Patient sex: M
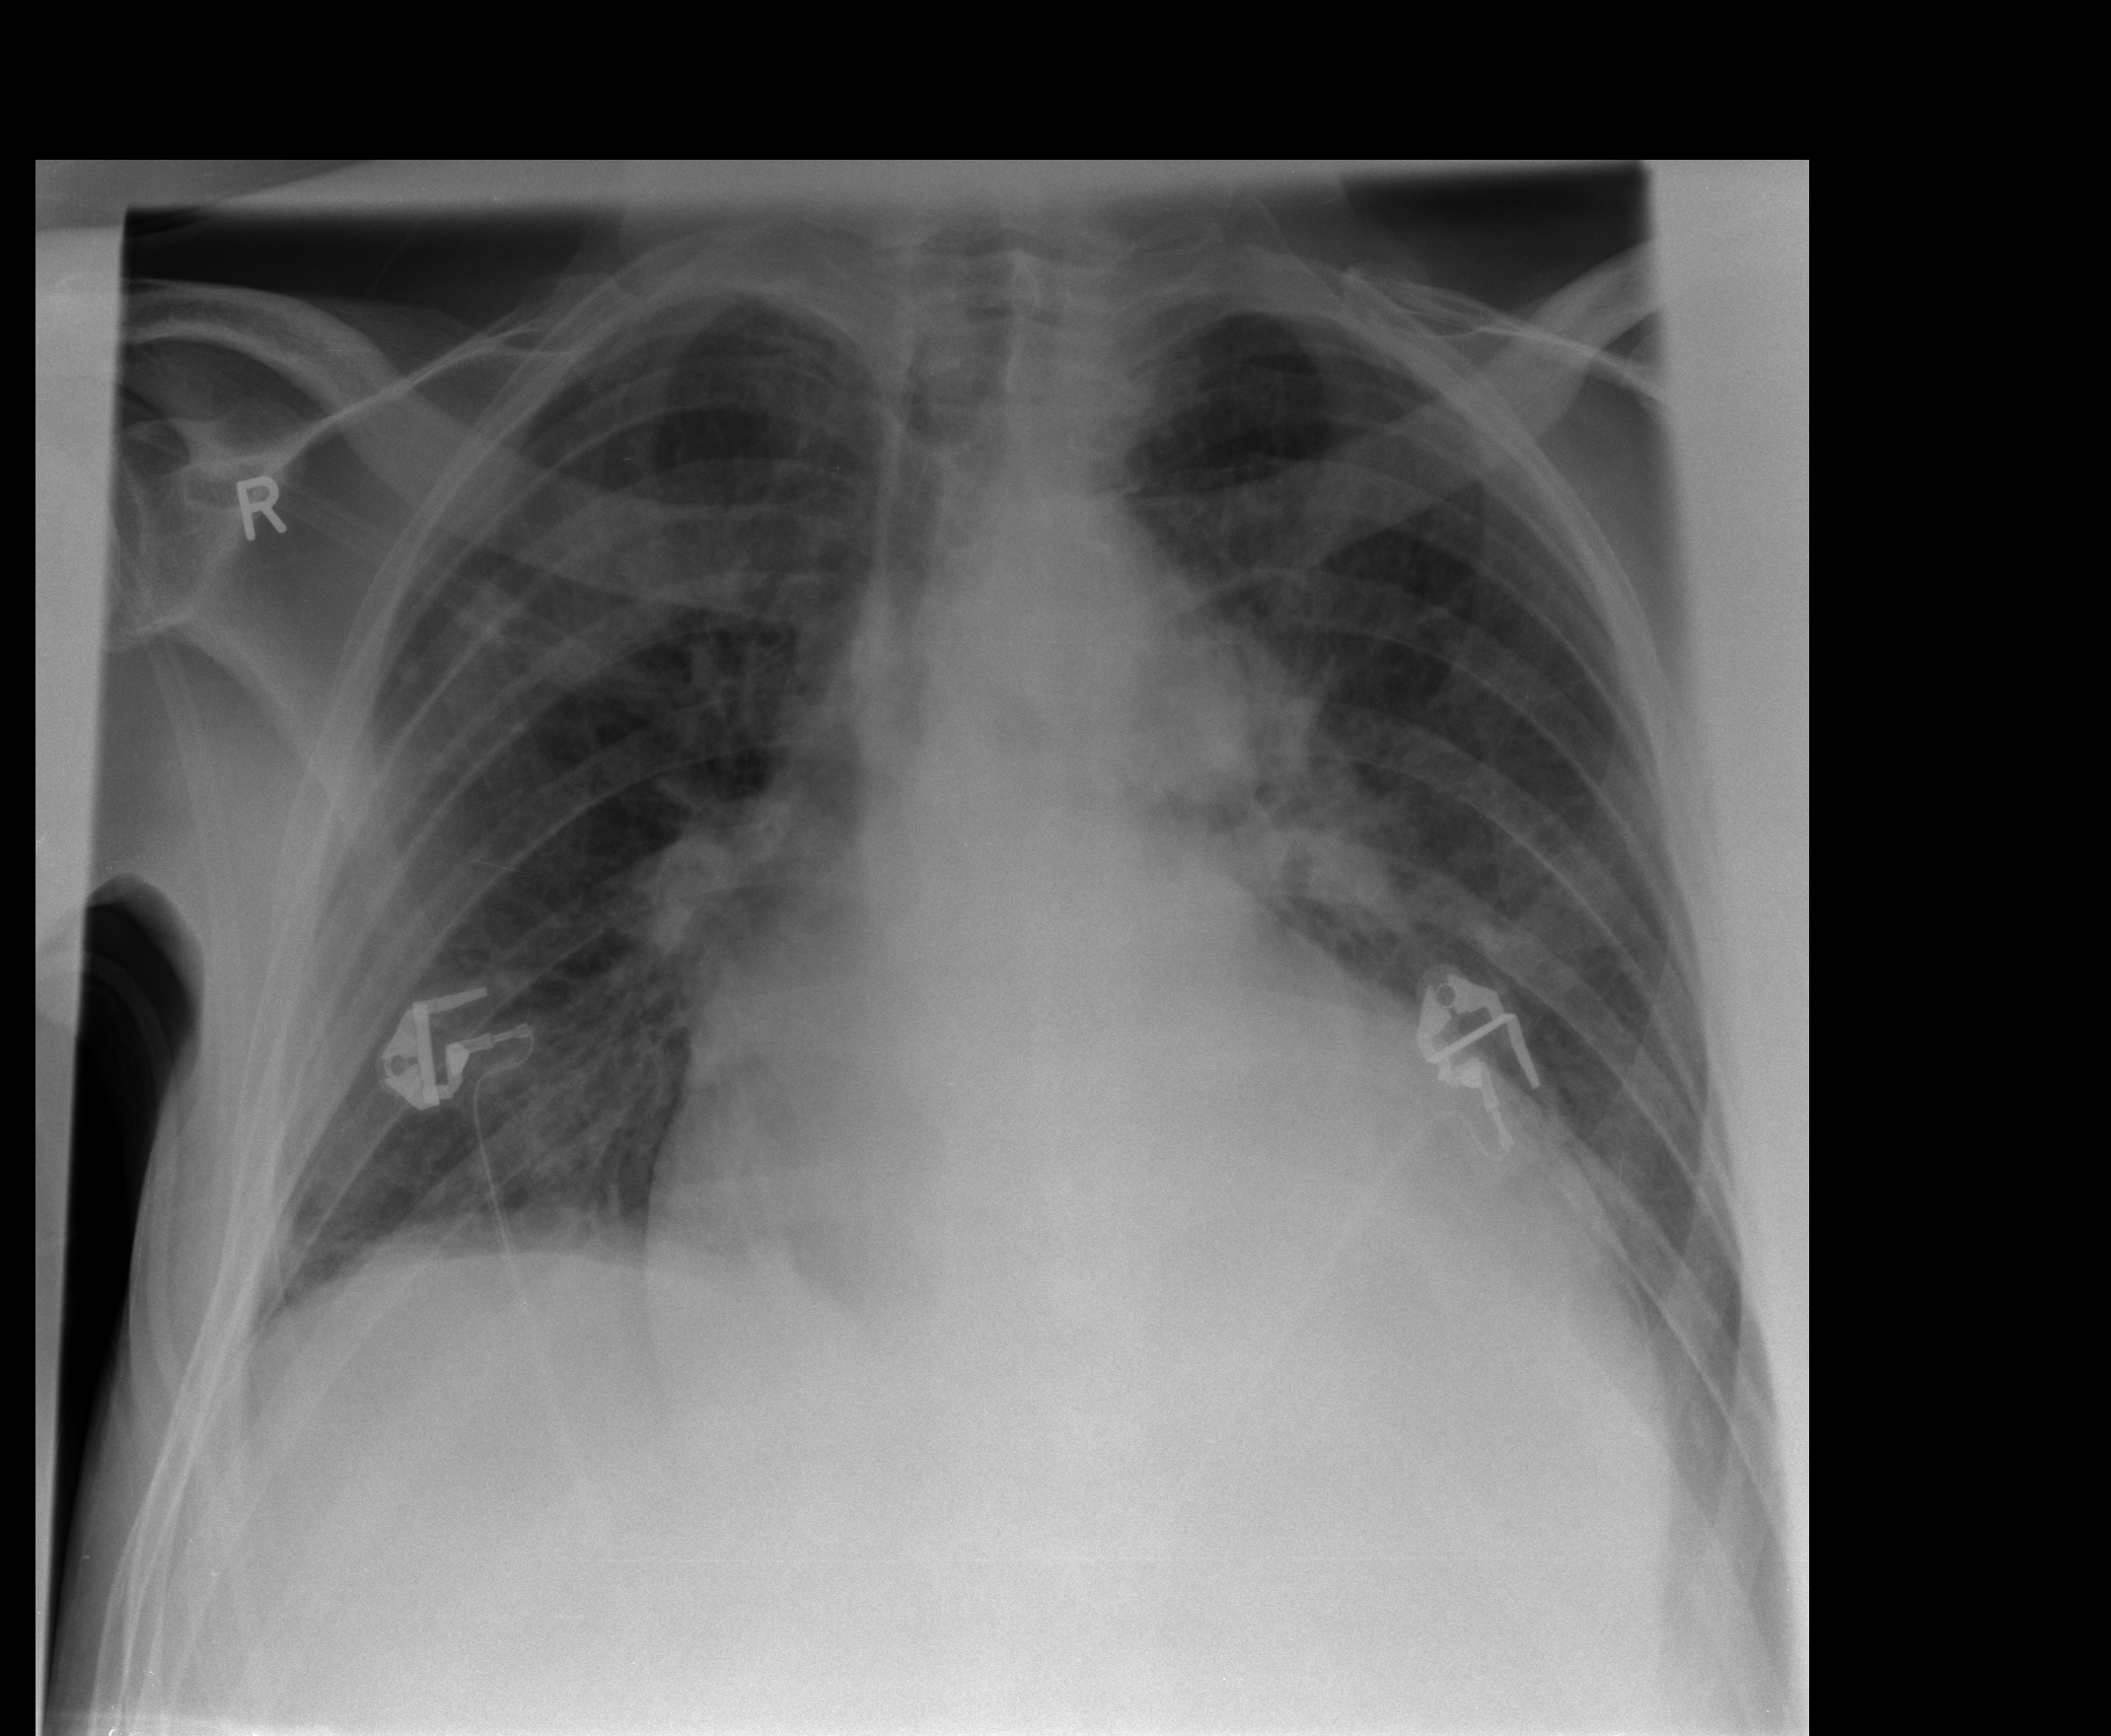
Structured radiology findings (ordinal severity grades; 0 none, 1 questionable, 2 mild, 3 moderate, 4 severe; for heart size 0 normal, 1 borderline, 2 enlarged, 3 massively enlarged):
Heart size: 3
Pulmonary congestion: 1
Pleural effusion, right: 0
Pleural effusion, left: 0
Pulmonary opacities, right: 0
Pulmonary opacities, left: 0
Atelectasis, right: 2
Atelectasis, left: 0